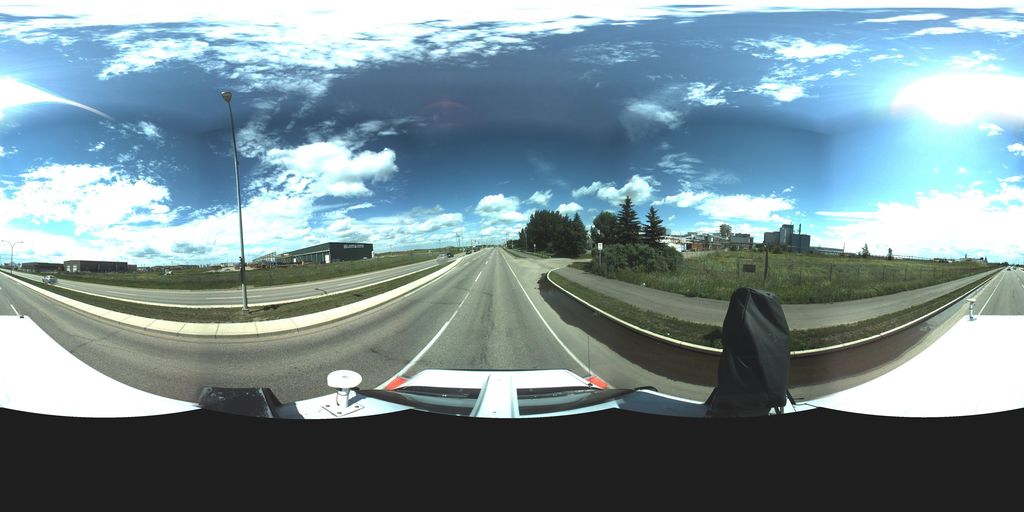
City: saskatoon